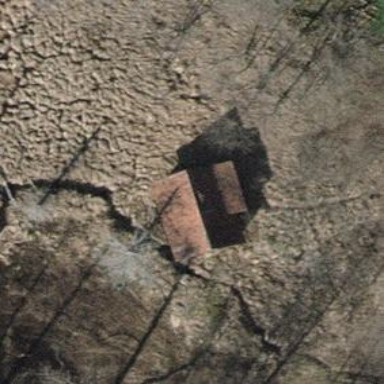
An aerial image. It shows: Hut.